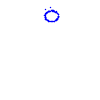
Particle: kaon